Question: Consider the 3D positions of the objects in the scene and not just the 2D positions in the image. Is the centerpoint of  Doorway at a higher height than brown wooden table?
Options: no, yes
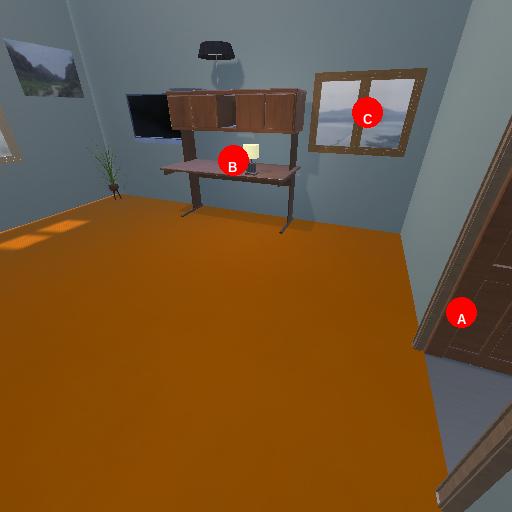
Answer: no